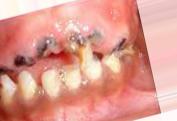
Condition: Caries